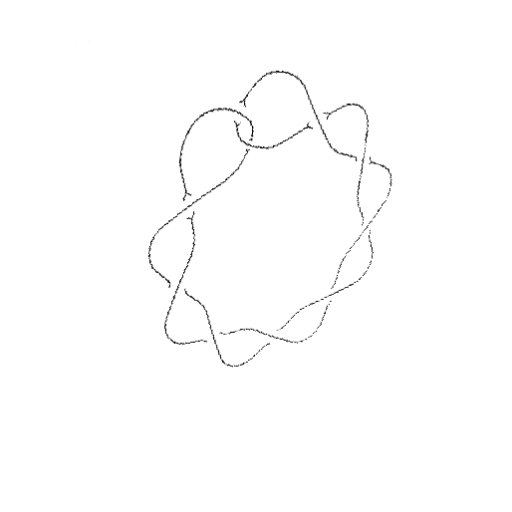
Crossing number: 10